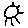
Label: sun